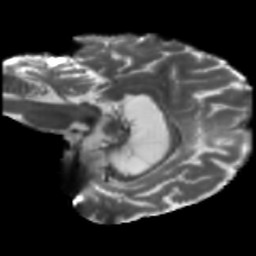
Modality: T2w
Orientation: sagittal
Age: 53
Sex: female
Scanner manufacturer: siemens
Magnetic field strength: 3 T
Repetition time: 5.47 s
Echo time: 0.0854 s